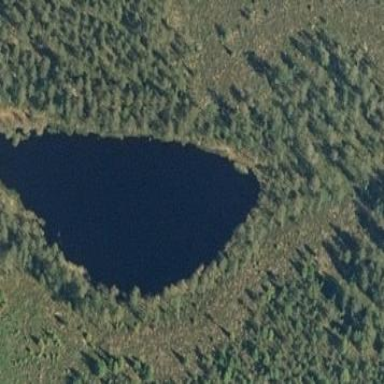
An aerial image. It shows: Serene lake surrounded by nature.